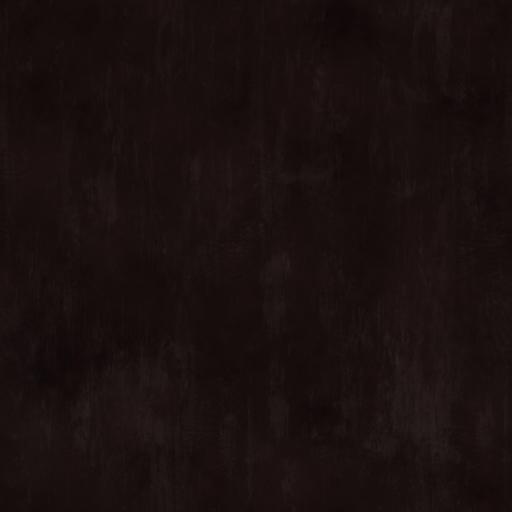
Tags: brown dark plastic